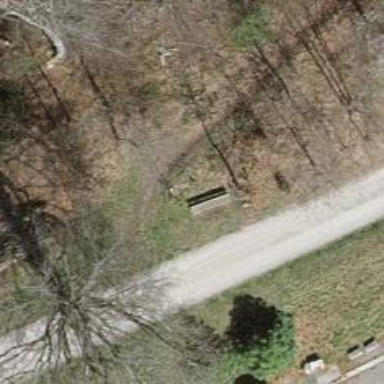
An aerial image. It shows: Brown bench in the vicinity.